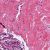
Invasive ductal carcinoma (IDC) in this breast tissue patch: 0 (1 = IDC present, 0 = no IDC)